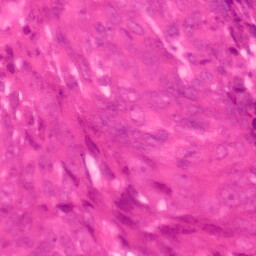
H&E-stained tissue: Colon